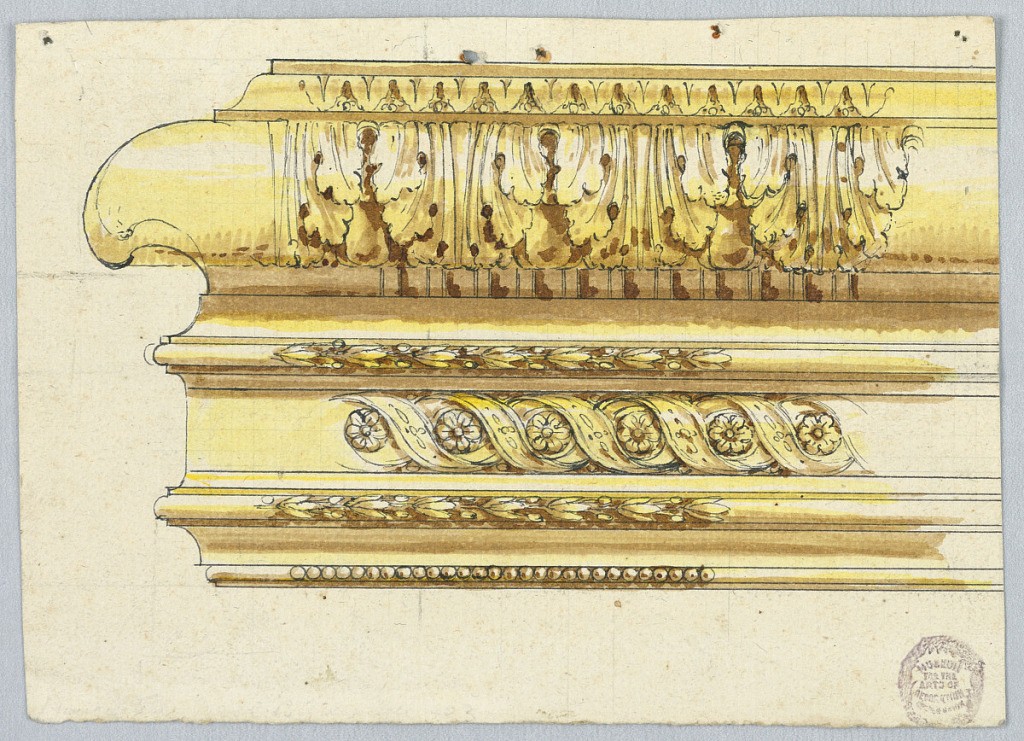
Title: Elevation of an Entablature
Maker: Luigi Righetti, Italian, 1780 - 1819
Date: ca. 1800
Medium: Pen and ink, brush and watercolor on paper
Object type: Drawing
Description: Composed of several mouldings, two of which show garlands. Two leaf rows; one is to be flanked, the other decorated with intertwined ribbons, with rosettes.